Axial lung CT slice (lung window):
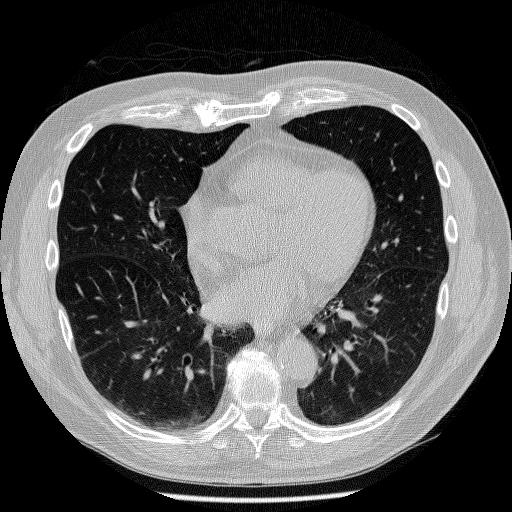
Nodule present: no